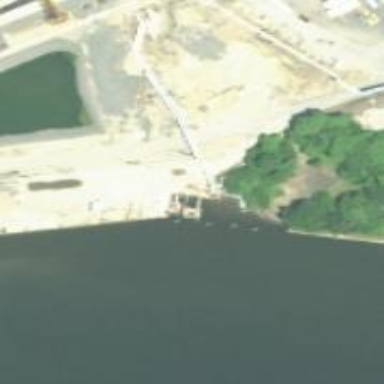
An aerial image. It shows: Man-made pier.